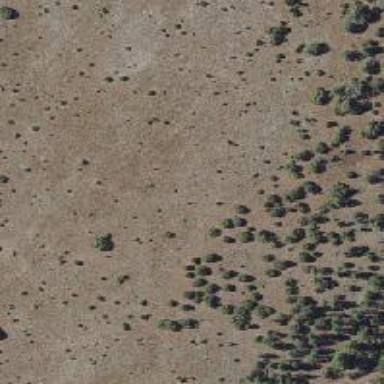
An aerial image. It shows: Patch of scrub vegetation.